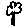
Label: tree